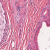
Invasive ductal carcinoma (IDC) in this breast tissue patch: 1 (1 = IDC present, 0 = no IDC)